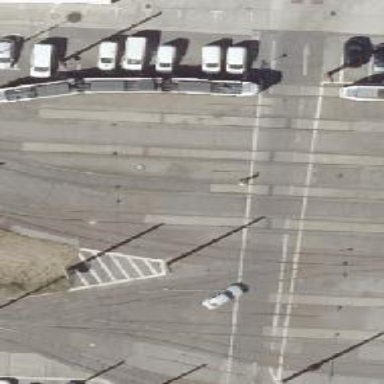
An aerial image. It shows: Tram railway running through service yard with electrified contact lines.